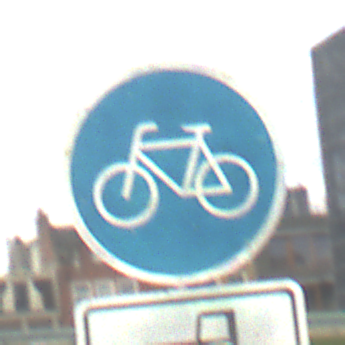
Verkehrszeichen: Radweg
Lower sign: MehrspurigeFahrzeugeFrei8
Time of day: MorningAfternoon
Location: Outdoor (Suburban)
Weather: PartlyCloudy
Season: NotSpecified
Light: Natural